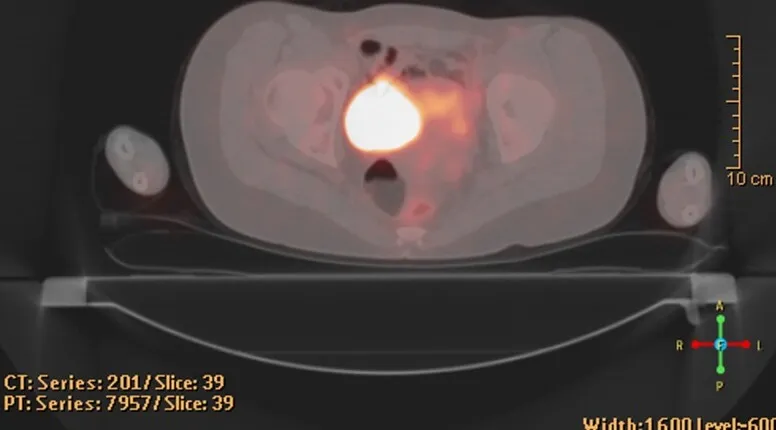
Positron emission tomography-computed tomography scan with DOTATATE staging. Increased tracer uptake in the right superolateral region of the urinary bladder.
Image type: radiology (pet)